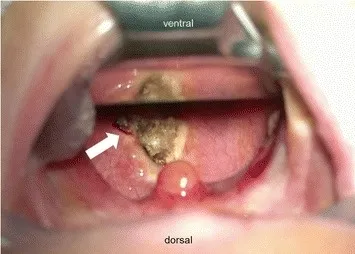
Intraoperative view of the pharynx after laser resection. The pediculated tumor has been successfully removed by laser resection. Minimal residual bleeding can be noted on the left ventrolateral resection margin (indicated by arrow).
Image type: medical_photograph (other_medical_photograph)